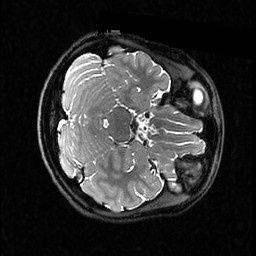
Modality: T2w
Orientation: axial
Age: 23
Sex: female
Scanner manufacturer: ge
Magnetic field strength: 3 T
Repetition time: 3.202 s
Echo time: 0.06589 s